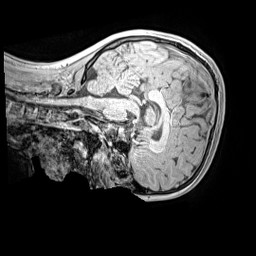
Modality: MP2RAGE
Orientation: sagittal
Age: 11
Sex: male
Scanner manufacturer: siemens
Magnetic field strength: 3 T
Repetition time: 4 s
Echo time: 0.00299 s